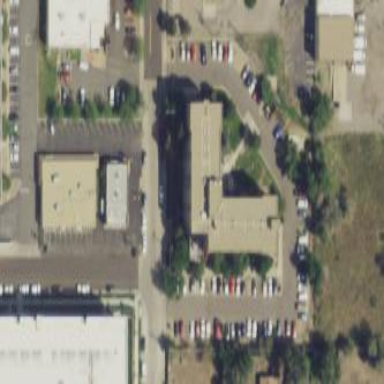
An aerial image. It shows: Parking area.